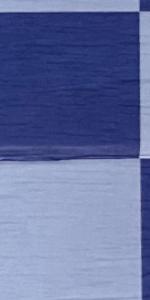
Label: Empty